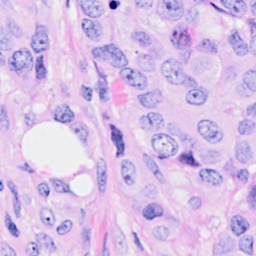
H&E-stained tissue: Breast